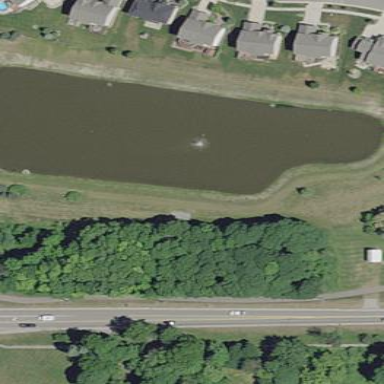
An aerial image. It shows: Pond surrounded by basin.